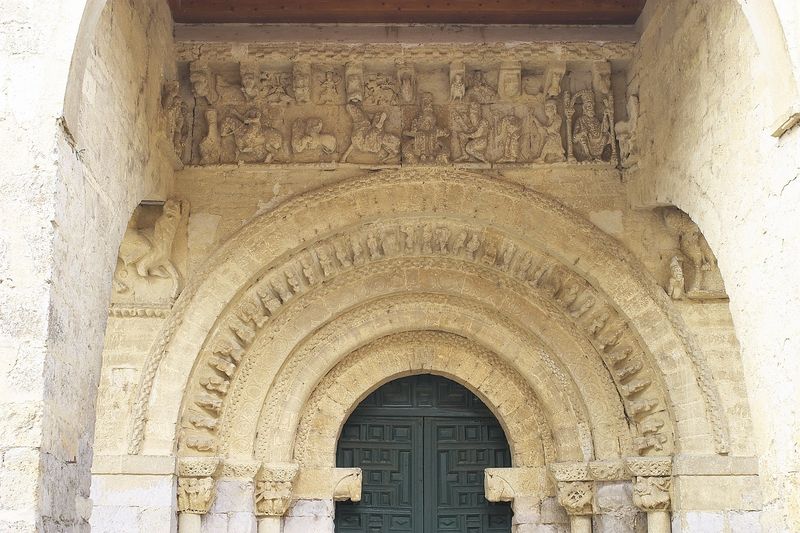
Titel: Santa Maria del Camino in Carrion de los Condes
Standort: Carrion de los Condes, Santa Maria del Camino (EU - E)
Schlagwörter: sitzen, ausschnitt, hell, männer, säule, säulen, tür, gebäude, tiere, alt, sockel, stein, kirche, pferde, reiter, relief, bogen, italien, figuren, könig, detail, tor, foto, fotografie, bögen, eingang, burg, orient, torbogen, kapitell, fries, portal, pforte, statuen, sandstein, antik, heilige, tympanon, romanisch, eigang, portak, bronzetür, wandelportal, kapillare